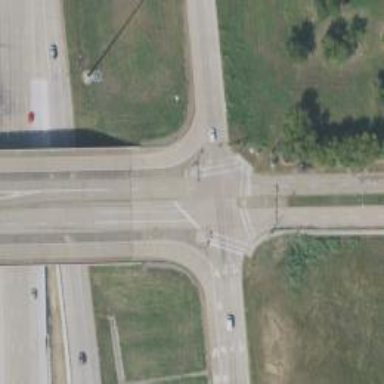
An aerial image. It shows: Secondary link road.